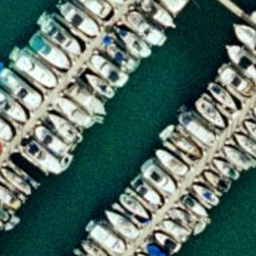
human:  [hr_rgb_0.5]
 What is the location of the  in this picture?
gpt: i cannot see it